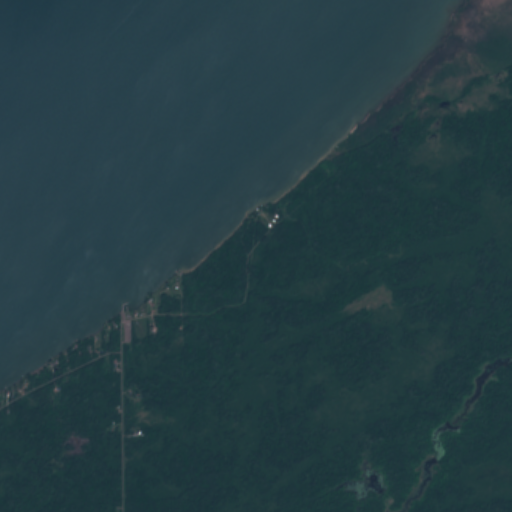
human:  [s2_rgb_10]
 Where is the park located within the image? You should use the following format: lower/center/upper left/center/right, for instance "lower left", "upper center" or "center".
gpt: The park is located in the lower left of the image.
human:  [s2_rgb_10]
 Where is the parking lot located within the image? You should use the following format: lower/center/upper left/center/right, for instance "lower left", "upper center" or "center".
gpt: The parking lot is located in the lower left of the image.
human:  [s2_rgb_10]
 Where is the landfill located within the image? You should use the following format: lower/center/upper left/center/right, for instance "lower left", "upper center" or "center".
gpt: There is no landfill in the image.